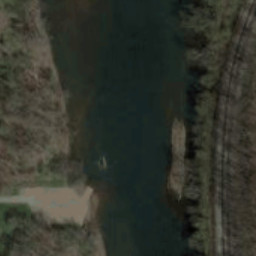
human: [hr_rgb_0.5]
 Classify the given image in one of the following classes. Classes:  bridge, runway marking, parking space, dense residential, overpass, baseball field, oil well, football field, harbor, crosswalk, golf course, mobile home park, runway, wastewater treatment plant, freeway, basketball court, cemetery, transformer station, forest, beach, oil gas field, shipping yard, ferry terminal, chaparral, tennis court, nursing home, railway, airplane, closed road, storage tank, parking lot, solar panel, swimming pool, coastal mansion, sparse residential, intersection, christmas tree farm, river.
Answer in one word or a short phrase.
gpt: river